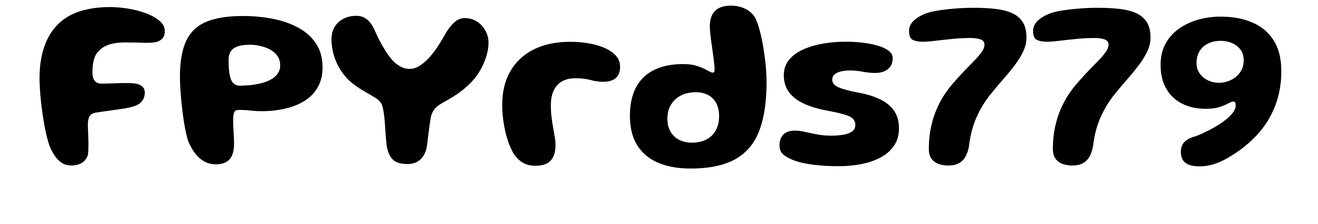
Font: Gluten_SemiBold